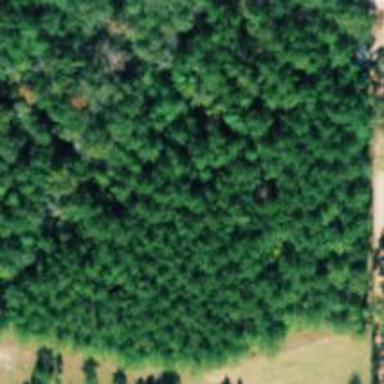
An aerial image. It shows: Forest dominated by needle-leaved trees.